Question: Recently I read the <URL>. It talks about a 48dp rythm which I should utilize in my layouts.
But the Chapter "Mind Gap" confuses me. It states:
> Spacing between each UI element is 8dp.
But in this graphic:

And in the example from the same page both 8dp and 4dp are used as paddings/margins.
So what is the actual value I am supposed to use?
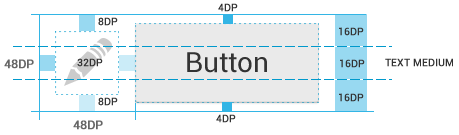
Answer: The guide you read talks about spacing between elements - or in other words the distance you want between elements. You should pick your paddings and margins so they add up to an 8dp distance between elements.
When two elements are next to each other (for example in a vertical list) their paddings and margins add up. To keep the 8dp distance between elements you have to use 4dp vertical padding. If you would use the 8dp everywhere you would get a 16dp distance between elements.
---
Just consider having two 'Buttons' below each other like this:

The 4dp bottom padding of the upper 'Button' and and the 4dp top padding of the lower 'Button' add up which results in the nice 8dp distance between the two 'Buttons' you actually want.